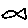
Label: fish